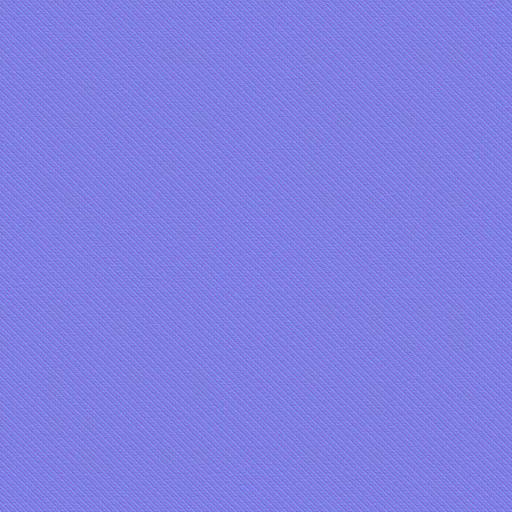
fabric red striped stripes white